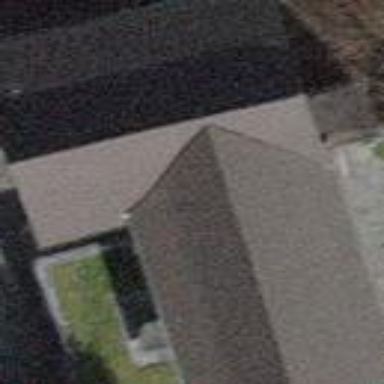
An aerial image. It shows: Kindergarten building.